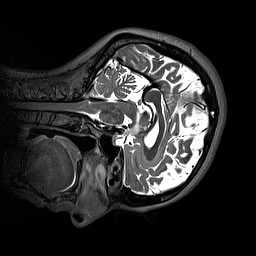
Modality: T2w
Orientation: sagittal
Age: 39
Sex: female
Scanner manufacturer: siemens
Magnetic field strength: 3 T
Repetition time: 3.2 s
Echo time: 0.412 s